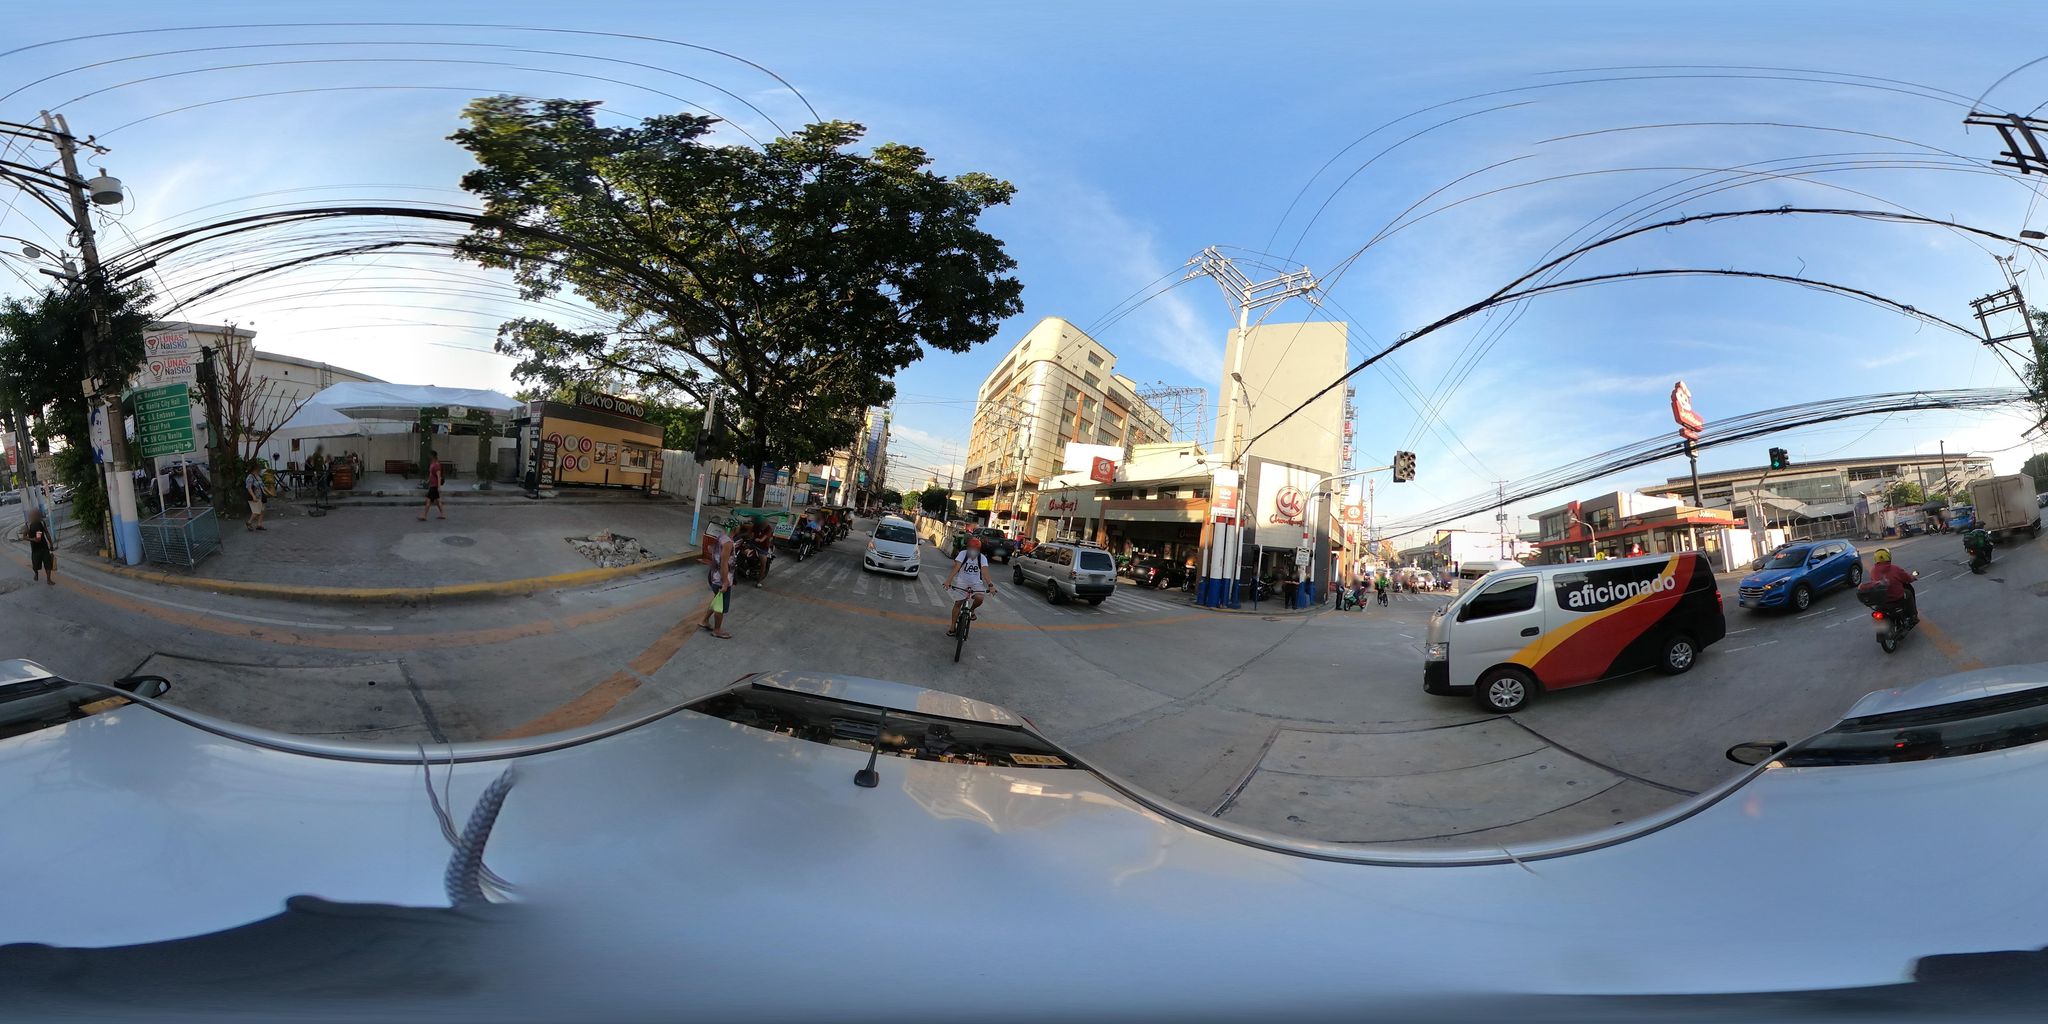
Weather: snowy
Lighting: day
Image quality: good
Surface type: cycling surface
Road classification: secondary
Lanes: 4
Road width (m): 13
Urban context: urban centre
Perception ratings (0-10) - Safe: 0.72, Lively: 8.05, Beautiful: 3.38, Boring: 2.23, Depressing: 4.82, Wealthy: 2.62